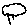
Label: cloud